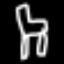
Label: chair